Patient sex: F
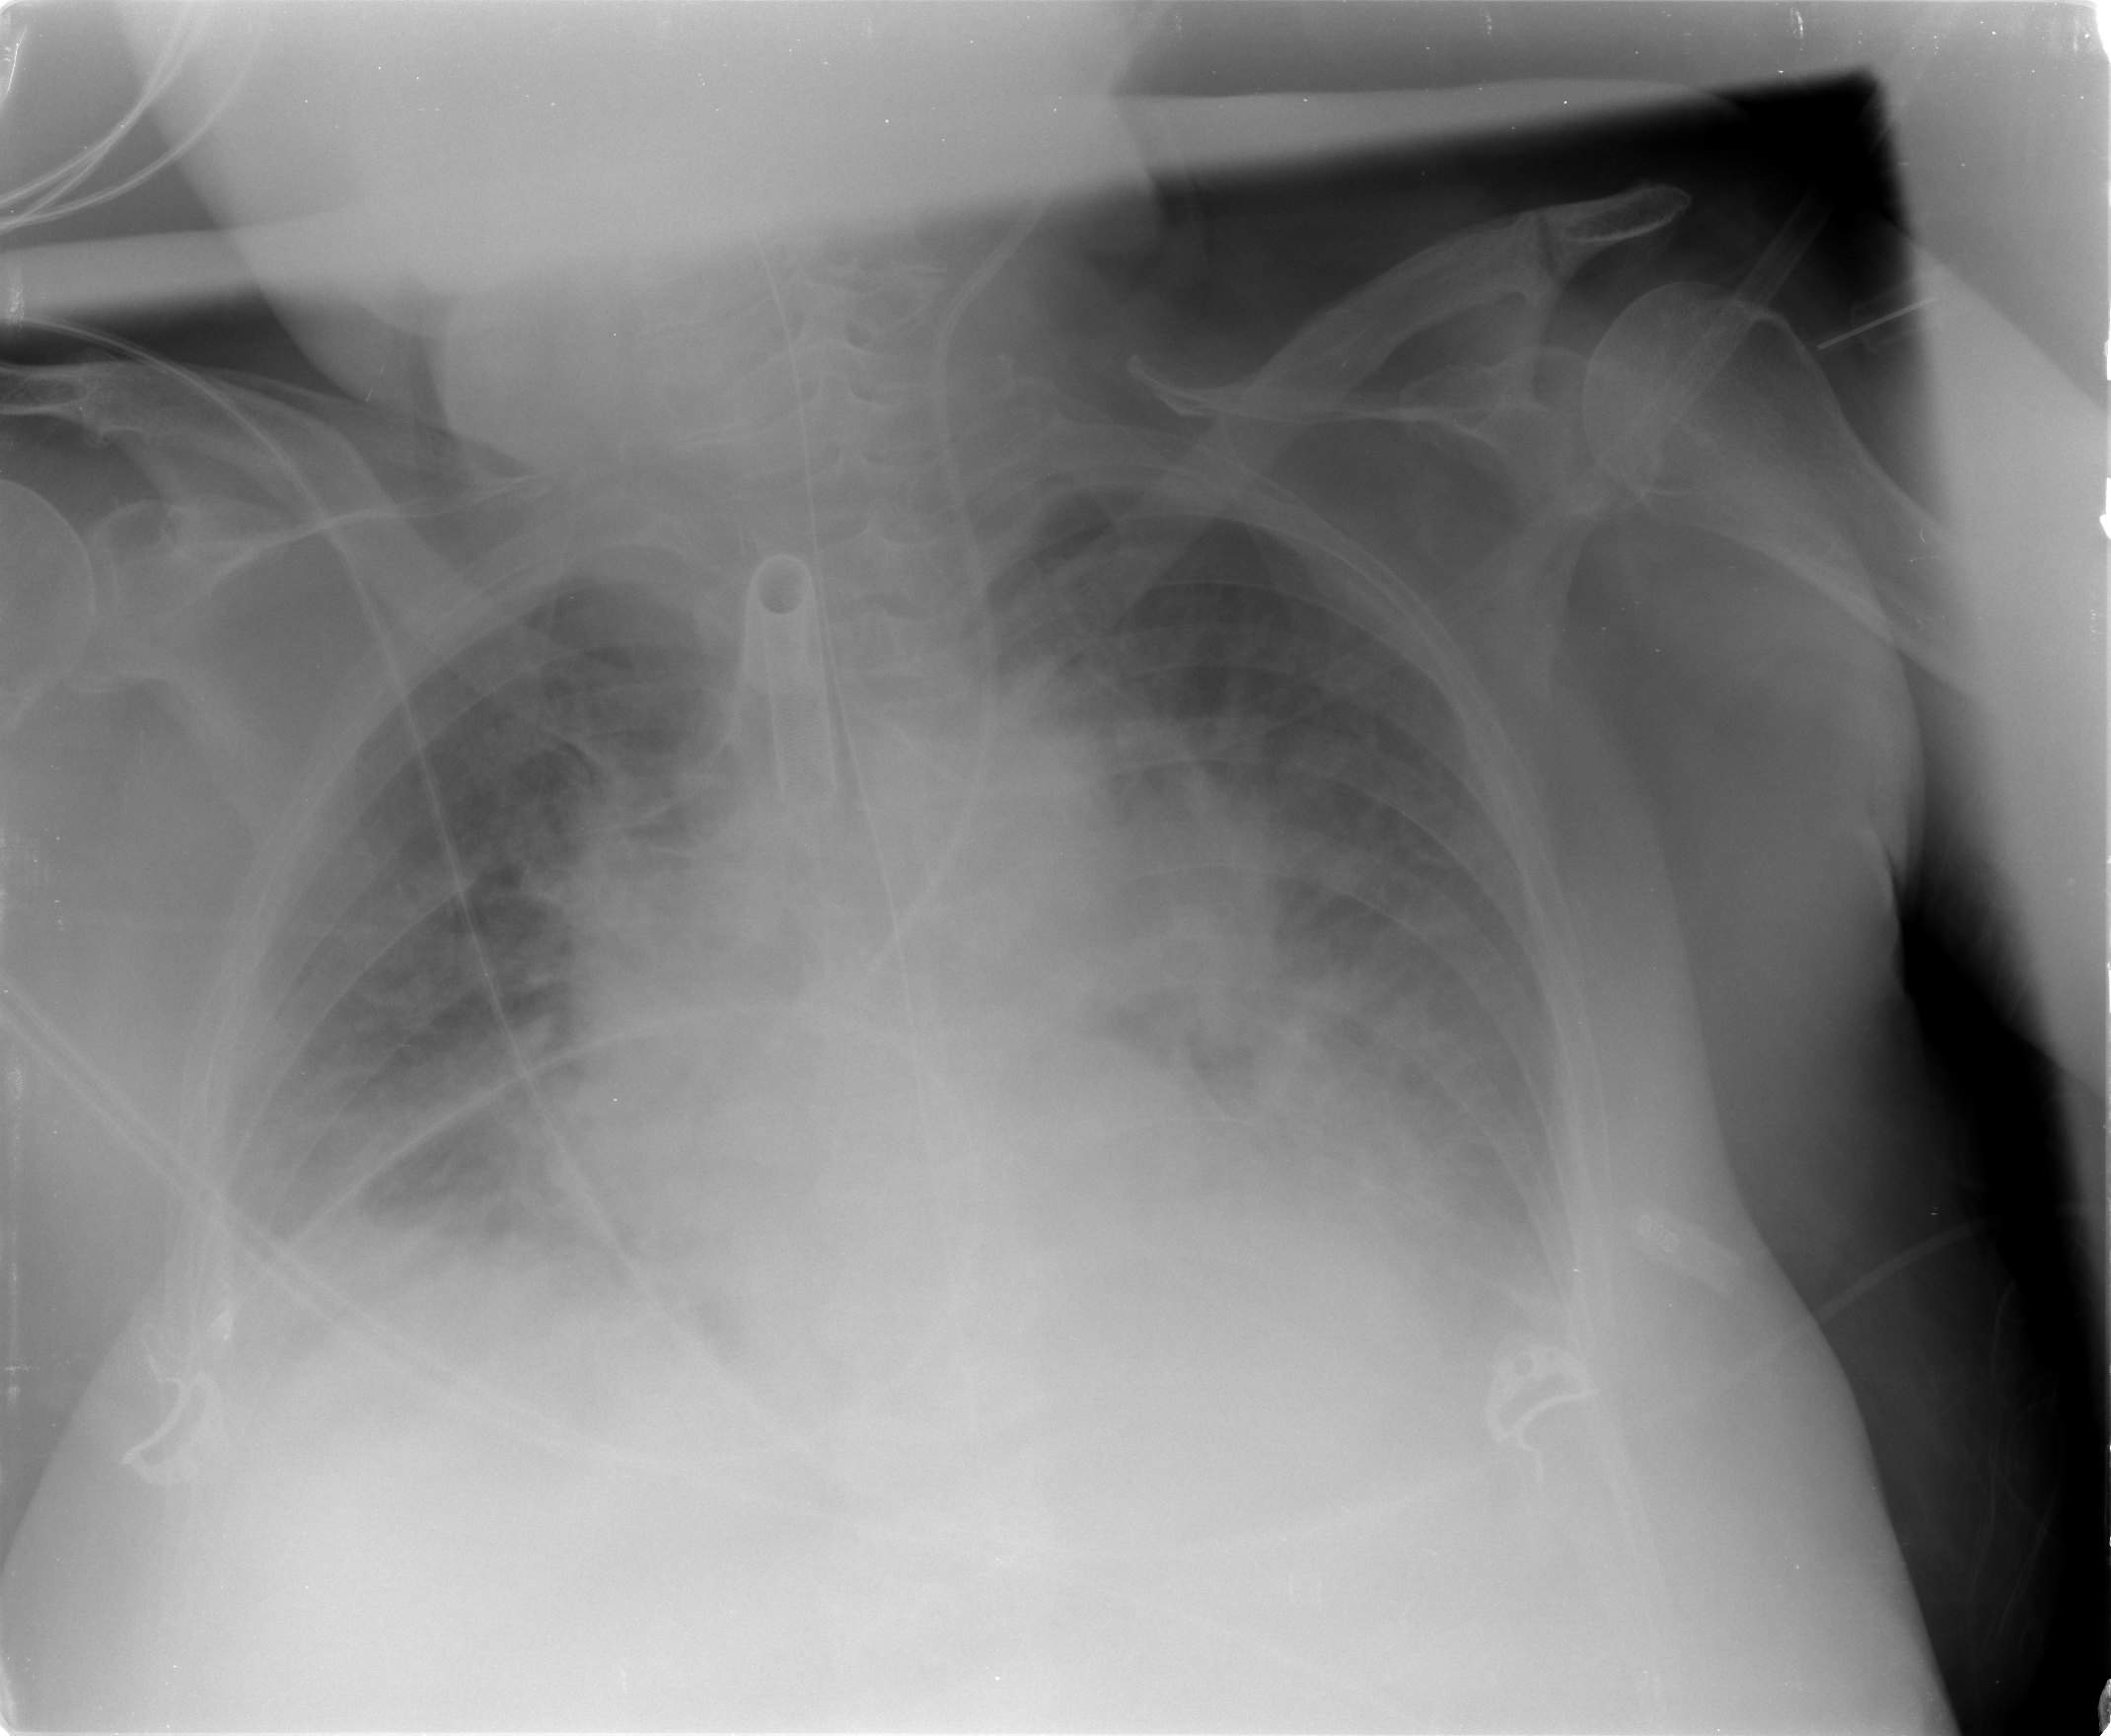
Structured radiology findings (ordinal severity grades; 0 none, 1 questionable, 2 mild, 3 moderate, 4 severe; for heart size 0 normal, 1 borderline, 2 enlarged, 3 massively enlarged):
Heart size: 2
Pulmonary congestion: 3
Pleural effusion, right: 3
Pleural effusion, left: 3
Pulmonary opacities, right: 2
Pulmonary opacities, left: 2
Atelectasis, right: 2
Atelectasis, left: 2